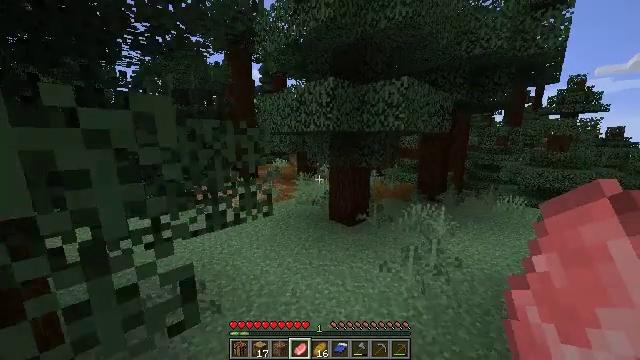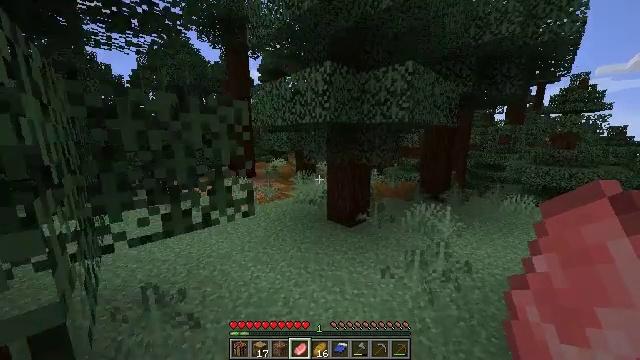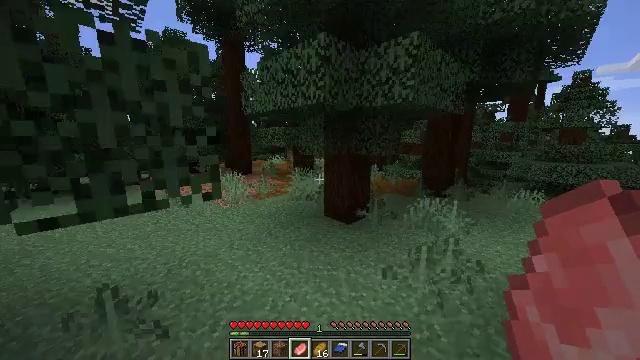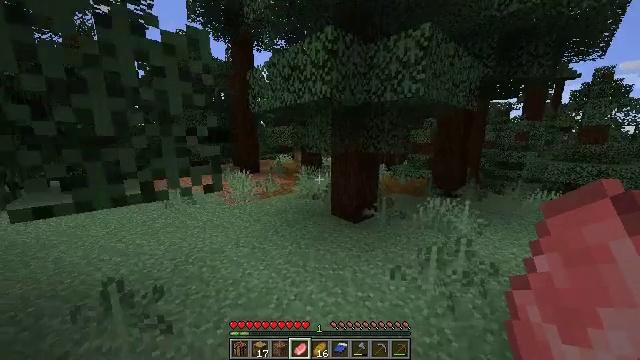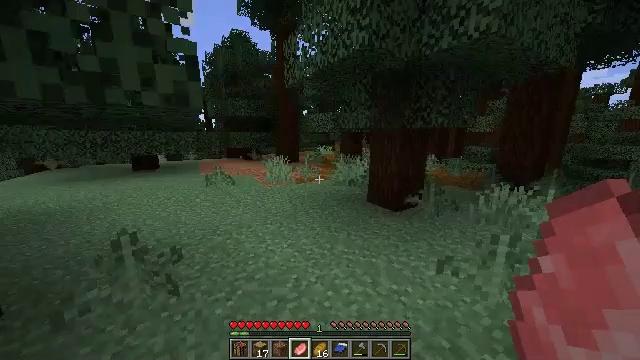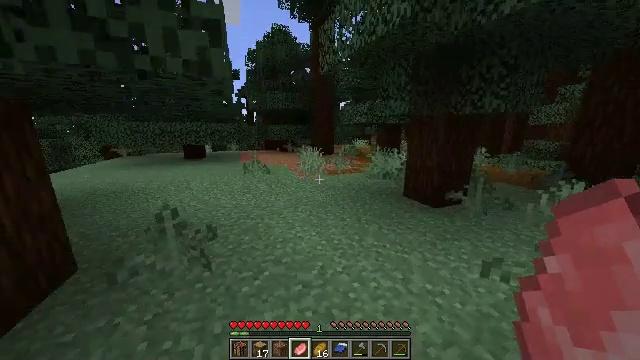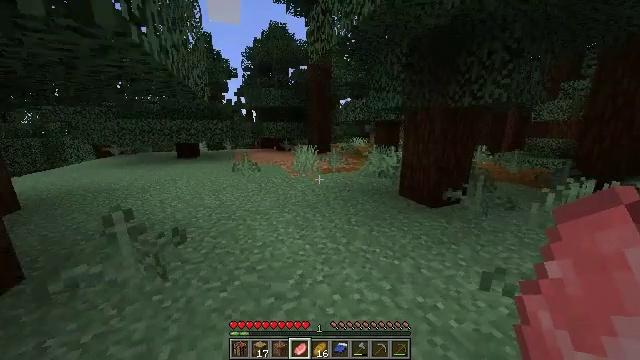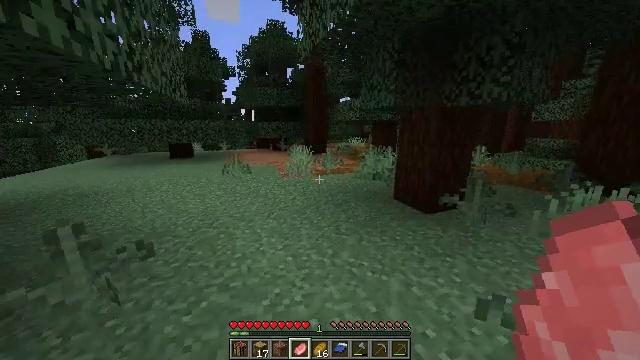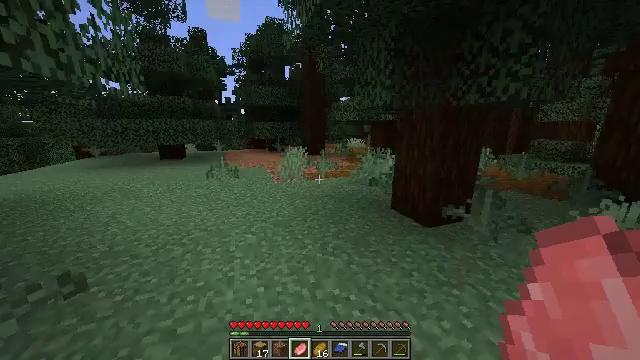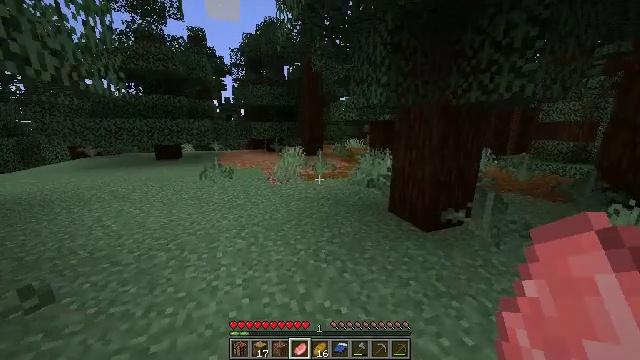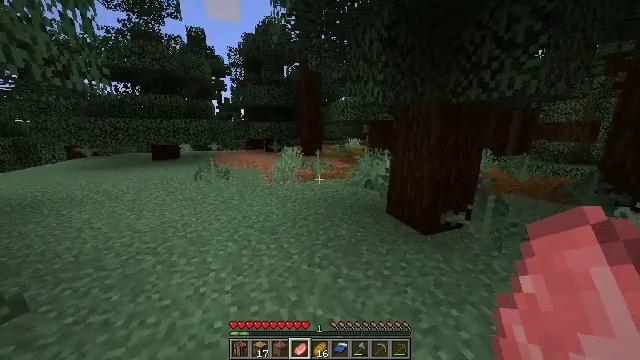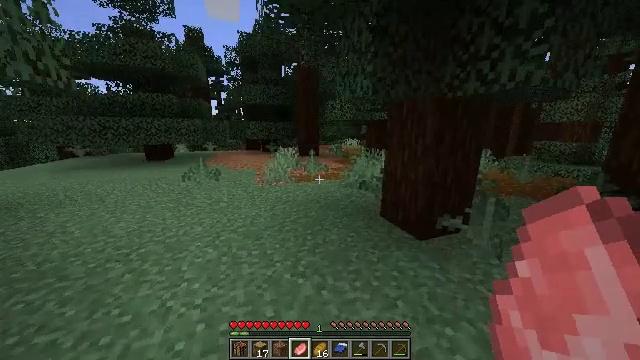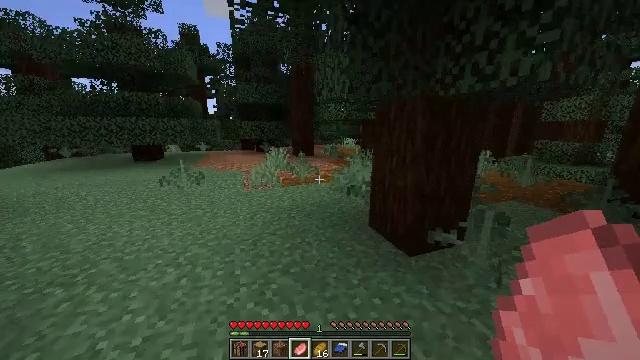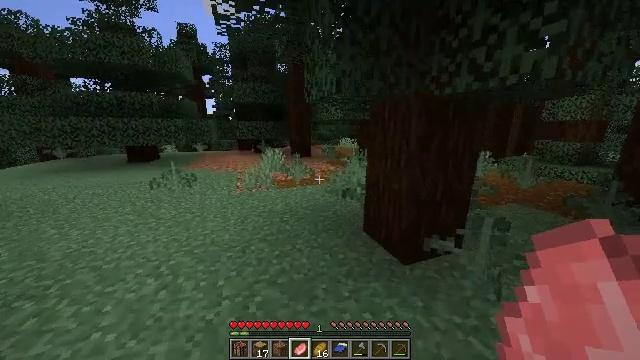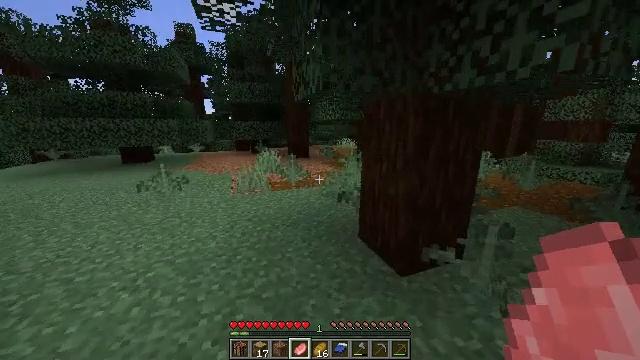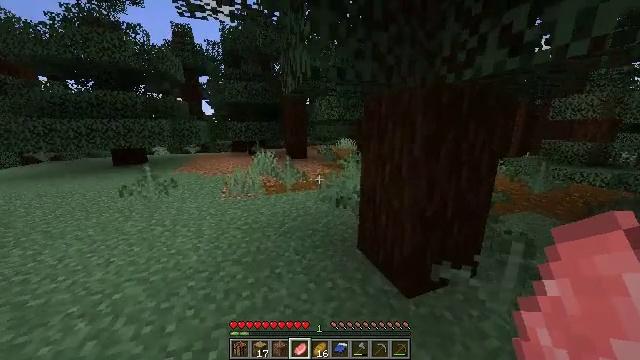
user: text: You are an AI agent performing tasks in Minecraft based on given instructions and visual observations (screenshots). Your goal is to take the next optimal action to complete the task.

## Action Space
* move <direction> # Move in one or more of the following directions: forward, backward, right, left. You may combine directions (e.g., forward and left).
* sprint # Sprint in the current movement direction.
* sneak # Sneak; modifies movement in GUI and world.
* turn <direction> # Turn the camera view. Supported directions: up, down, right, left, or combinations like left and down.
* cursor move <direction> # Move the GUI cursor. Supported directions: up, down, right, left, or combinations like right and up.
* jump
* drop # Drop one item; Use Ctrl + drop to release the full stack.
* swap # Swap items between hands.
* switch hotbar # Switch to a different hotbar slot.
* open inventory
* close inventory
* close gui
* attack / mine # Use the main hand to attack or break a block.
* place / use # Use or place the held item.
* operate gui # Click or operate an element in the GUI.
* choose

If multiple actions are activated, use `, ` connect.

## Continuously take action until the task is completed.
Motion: motion action
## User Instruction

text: Break the mossy cobblestone to gather materials.
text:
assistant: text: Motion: move forward and move right
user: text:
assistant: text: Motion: move forward and move right
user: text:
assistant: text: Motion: move forward and move right, turn left
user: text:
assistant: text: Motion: move forward and move right, turn left
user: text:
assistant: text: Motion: move forward and move right, turn left and down
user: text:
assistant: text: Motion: move forward and move right
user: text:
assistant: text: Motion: move forward
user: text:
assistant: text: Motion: move forward
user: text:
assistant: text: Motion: move forward and move right
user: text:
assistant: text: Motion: move forward and move right
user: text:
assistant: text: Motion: move forward and move right
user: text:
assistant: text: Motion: move forward and move right
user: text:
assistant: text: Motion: move forward and move right
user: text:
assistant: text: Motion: move forward
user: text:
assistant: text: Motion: move forward
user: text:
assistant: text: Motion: move forward
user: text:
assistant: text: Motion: move forward, turn left
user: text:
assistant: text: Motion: move forward, turn left and up
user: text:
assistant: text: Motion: move forward, turn left
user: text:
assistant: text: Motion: move forward
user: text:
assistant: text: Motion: move forward, jump
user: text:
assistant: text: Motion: move forward, jump
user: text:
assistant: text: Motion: move forward, jump
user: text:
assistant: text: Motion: move forward
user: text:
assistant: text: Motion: move forward, jump
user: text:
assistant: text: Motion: move forward, jump
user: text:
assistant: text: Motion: move forward
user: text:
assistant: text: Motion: move forward, jump
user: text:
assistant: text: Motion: move forward, turn left, jump
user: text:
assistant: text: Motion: move forward, turn left